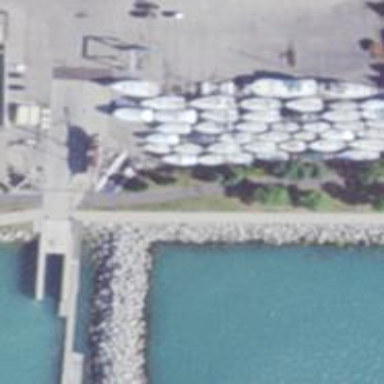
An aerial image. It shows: Boatyard along the waterway.